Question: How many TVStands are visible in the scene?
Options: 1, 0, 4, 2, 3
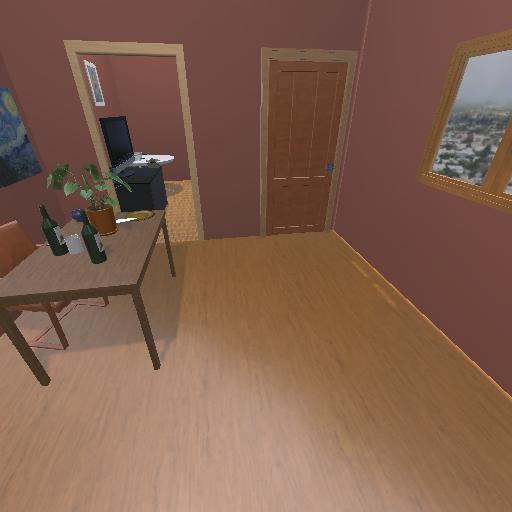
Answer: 1